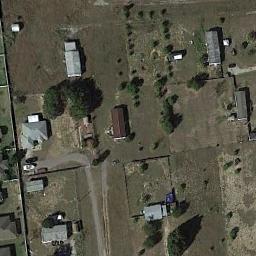
Label: residential